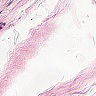
Metastatic tissue present: no